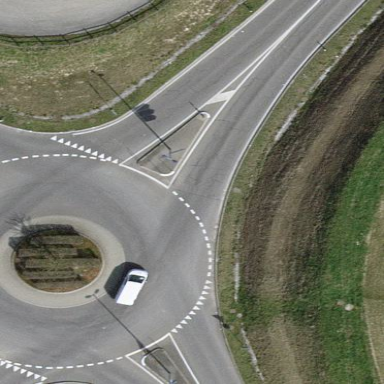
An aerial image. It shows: Primary highway with asphalt surface leading to roundabout.